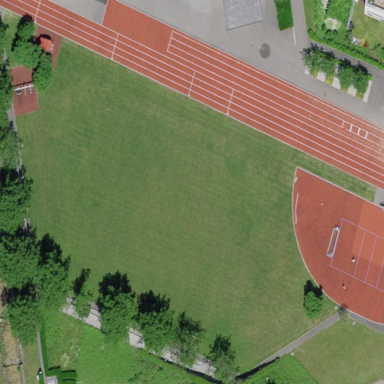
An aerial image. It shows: Grassy pitch for various sports activities.